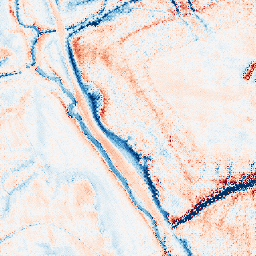
Category: trend_removal
Decomposition family: local_polynomial
Decomposition parameters: window_size: 21
degree: 1
Upsampling method: regularized
Upsampling parameters: scale: 2
lambda_reg: 0.1
Upsampling scale: 2